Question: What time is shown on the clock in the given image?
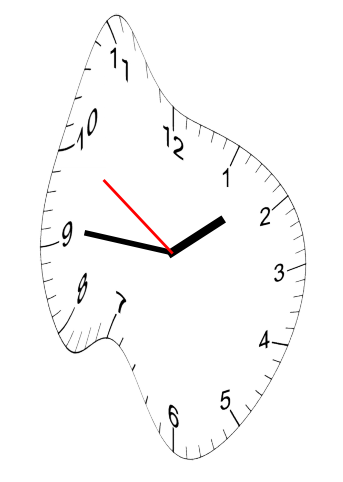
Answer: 01:45:50